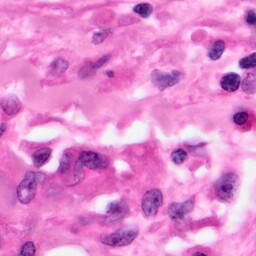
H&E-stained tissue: Pancreatic